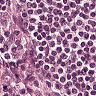
Metastatic tissue present: no